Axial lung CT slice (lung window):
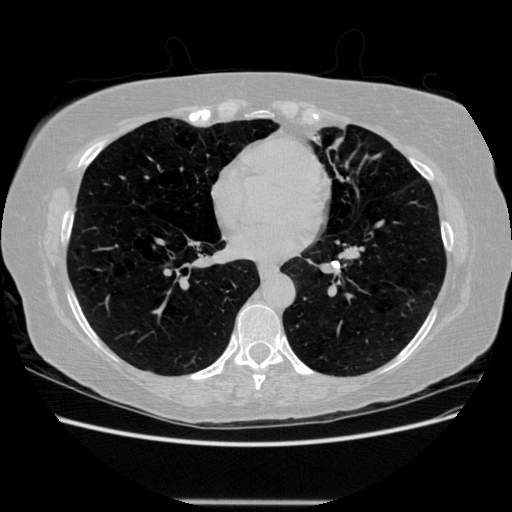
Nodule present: no